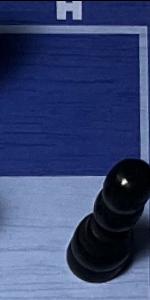
Label: Pawn_Black